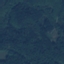
Land use / land cover: Forest